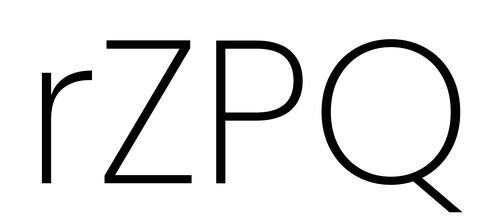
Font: Poppins-ExtraLight